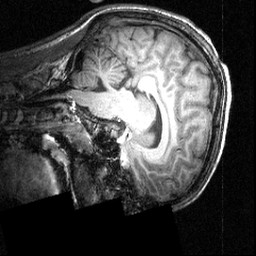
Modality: T1w
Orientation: sagittal
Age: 16
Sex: male
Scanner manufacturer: siemens
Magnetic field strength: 3.951 T
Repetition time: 1.5 s
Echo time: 0.00335 s